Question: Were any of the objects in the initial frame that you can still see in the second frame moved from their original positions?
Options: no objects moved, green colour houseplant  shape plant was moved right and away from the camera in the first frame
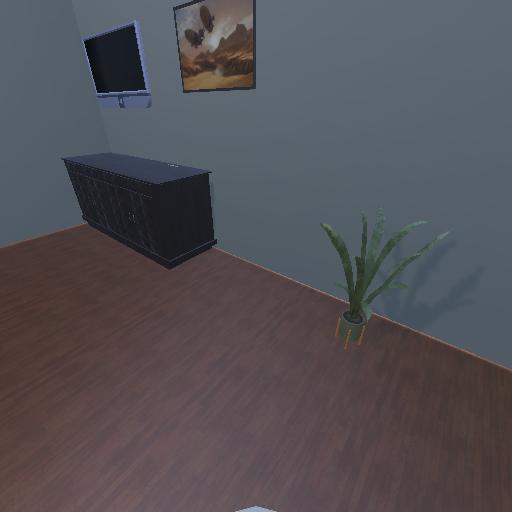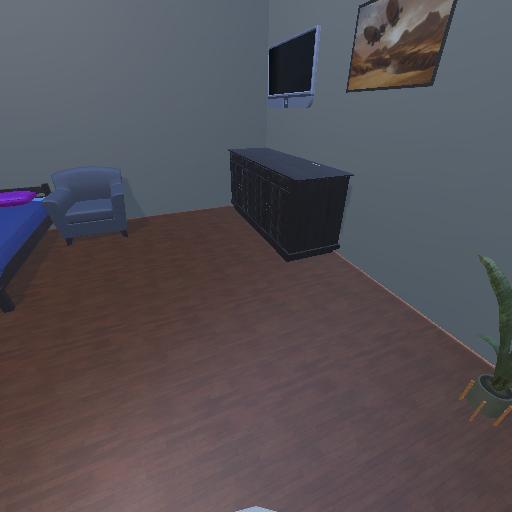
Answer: no objects moved